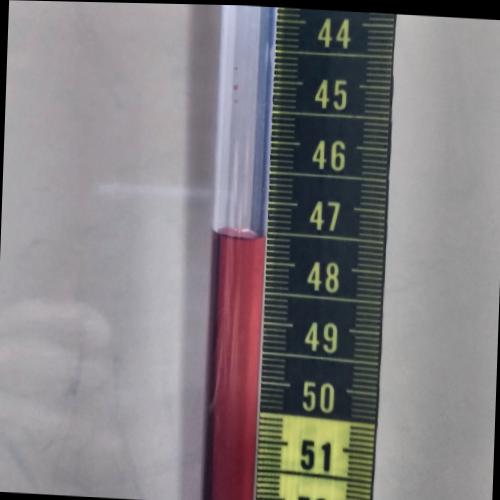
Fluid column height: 47.6 cm